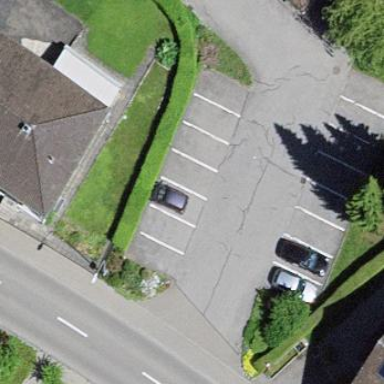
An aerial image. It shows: Parking area.